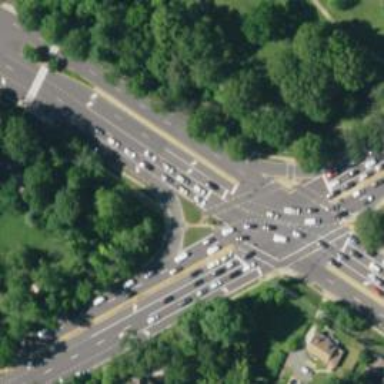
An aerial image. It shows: Crossing on the road with line markings.